Question: What's a prefereed way to download Scala , via scala-lang.org, can it be added directly by the Eclipse IDE or how to add Scala to Eclipse IDE? Is there a convention on how to add a JVM language?
## Update
I could add Clojure and Scala from so now I can create those kinds of projects:

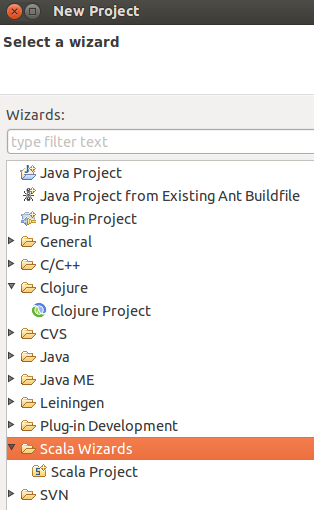
Answer: You typically install a plugin for that language using Eclipse's build in plugin language.
for instance for Clojure you can search the plugin manager for "counter clockwise" to get Clojure support. for Scala it looks like <URL> is a good starting point for detailed instructions and a nice screencast on setting this up. It's worth noting that many JVM languages like Clojure don't need to be explicitly installed, they are downloaded as required by standard Java build tools like Maven. Other languages like Groovy are more easily used if you install them explicity.